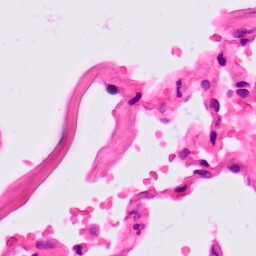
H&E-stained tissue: Lung